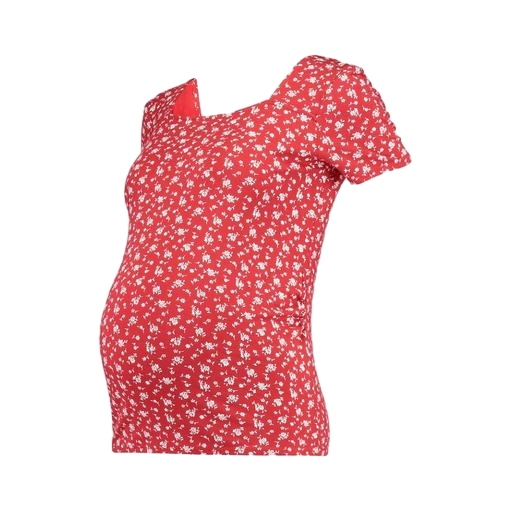
red claire maternity tunic, red floral-print top, red floral-print cropped tee, white background